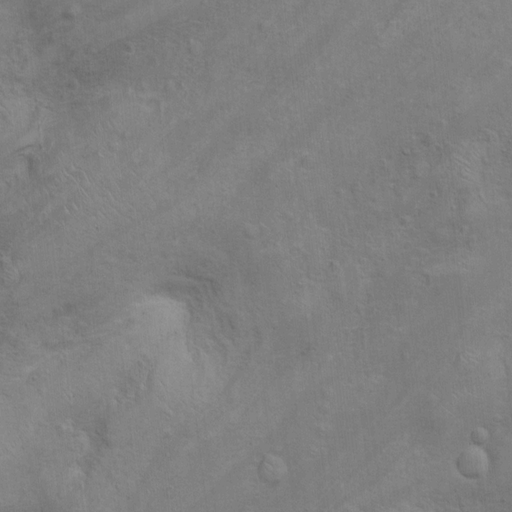
Classes present: Background